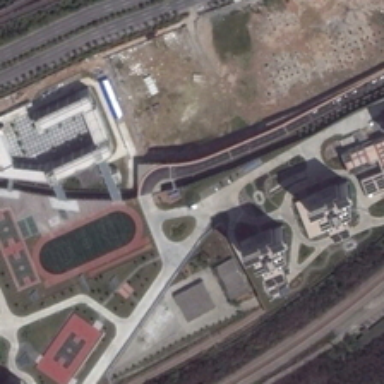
Several buildings and a playground with three basketball fields are in a school .